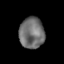
Tissue: skin
Cell type: Epithelial cells
Senescence score: 0.2731
Nuclear area (px): 763
Mean DAPI intensity: 110.678